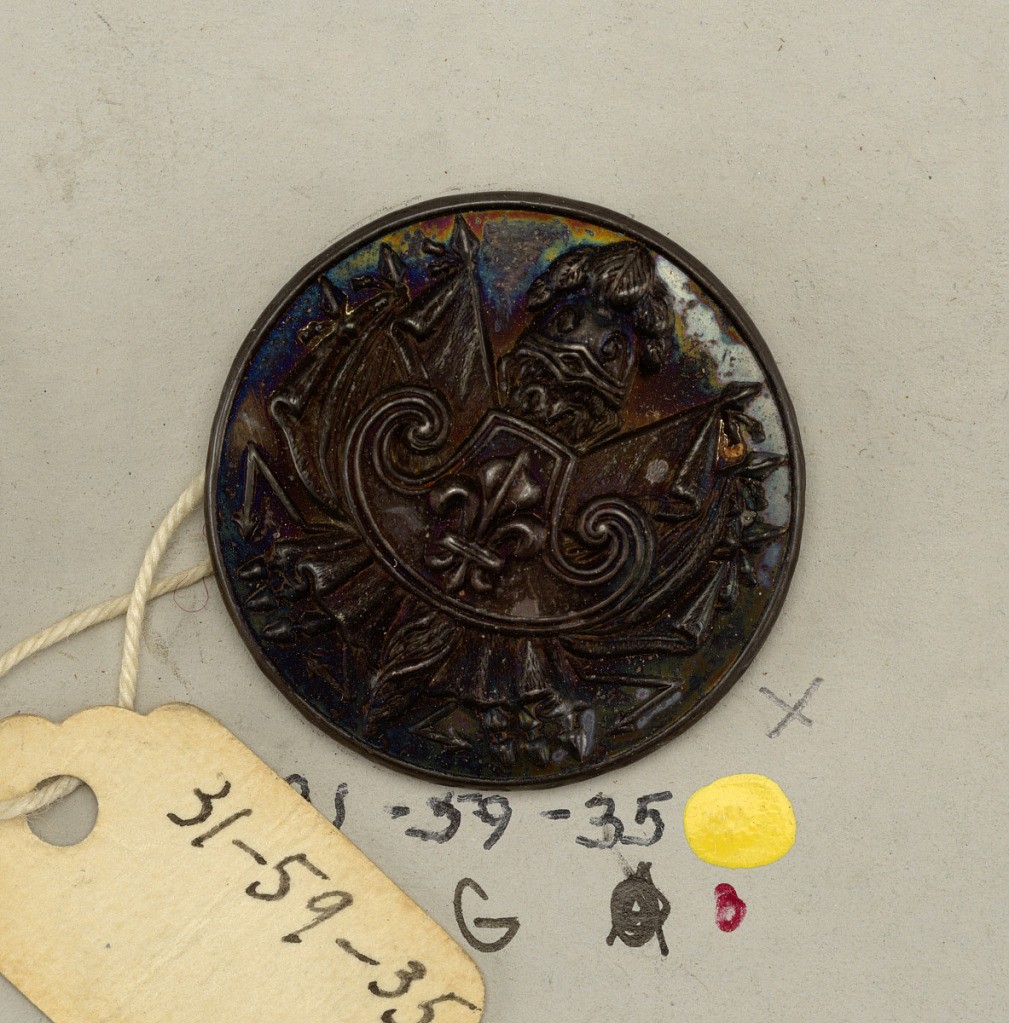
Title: Buttons
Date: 1815
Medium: Silver
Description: Flat button with ornament of cartouche with fleur-de-lis shown against six crossed flags with four lightning bolts and a helmet with plumes.

Component -a is on card H
Component -g is on card 57
Component -h is on card B, was not originally labeled with component